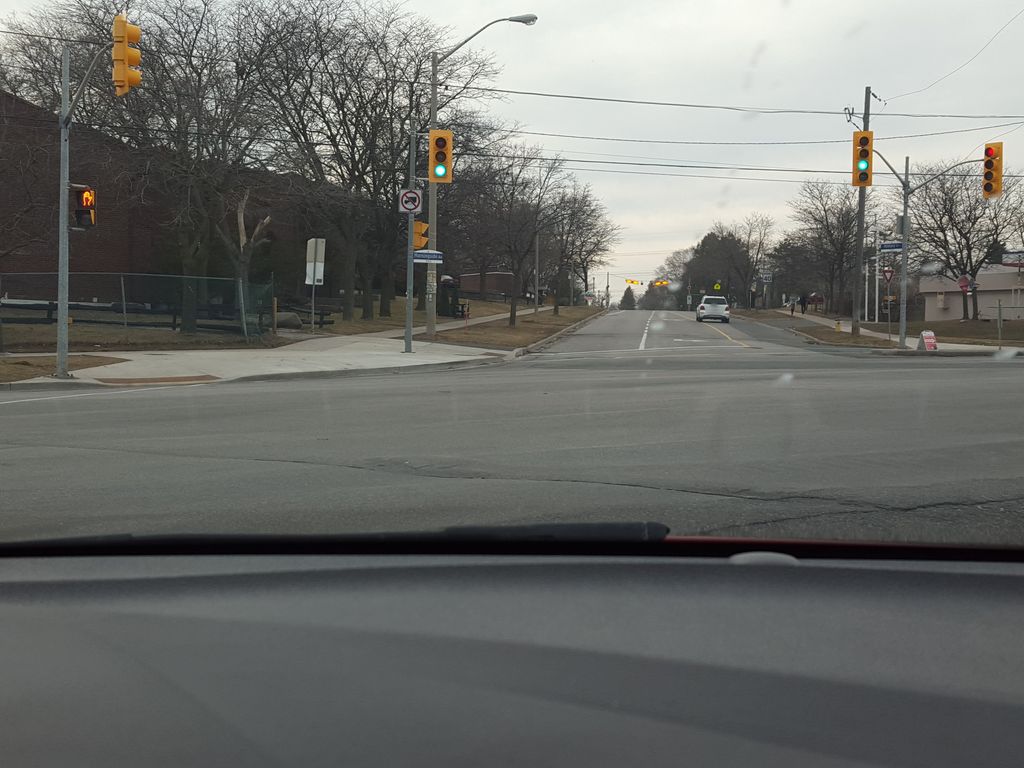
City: toronto